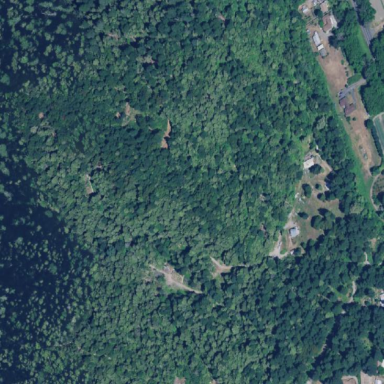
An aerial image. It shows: Forest area.